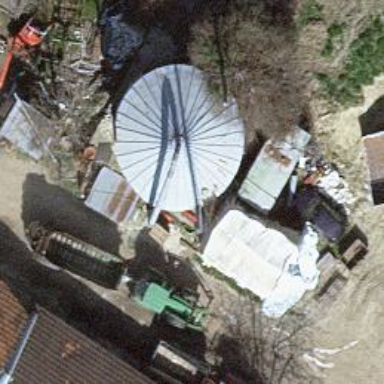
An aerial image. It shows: Building identified as silo.